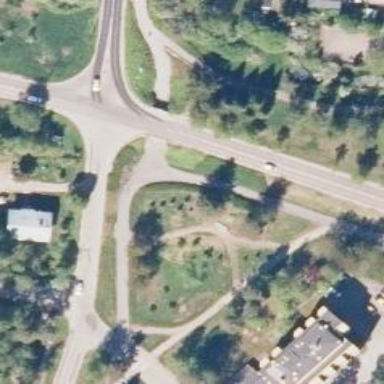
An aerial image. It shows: Asphalt cycleway.